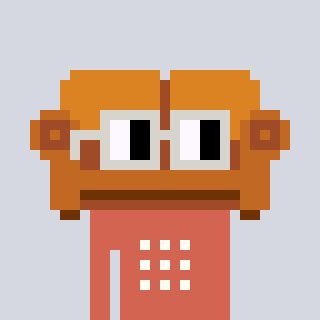
a pixel art character with square light gray glasses, a couch-shaped head and a peachy-colored body on a cool background